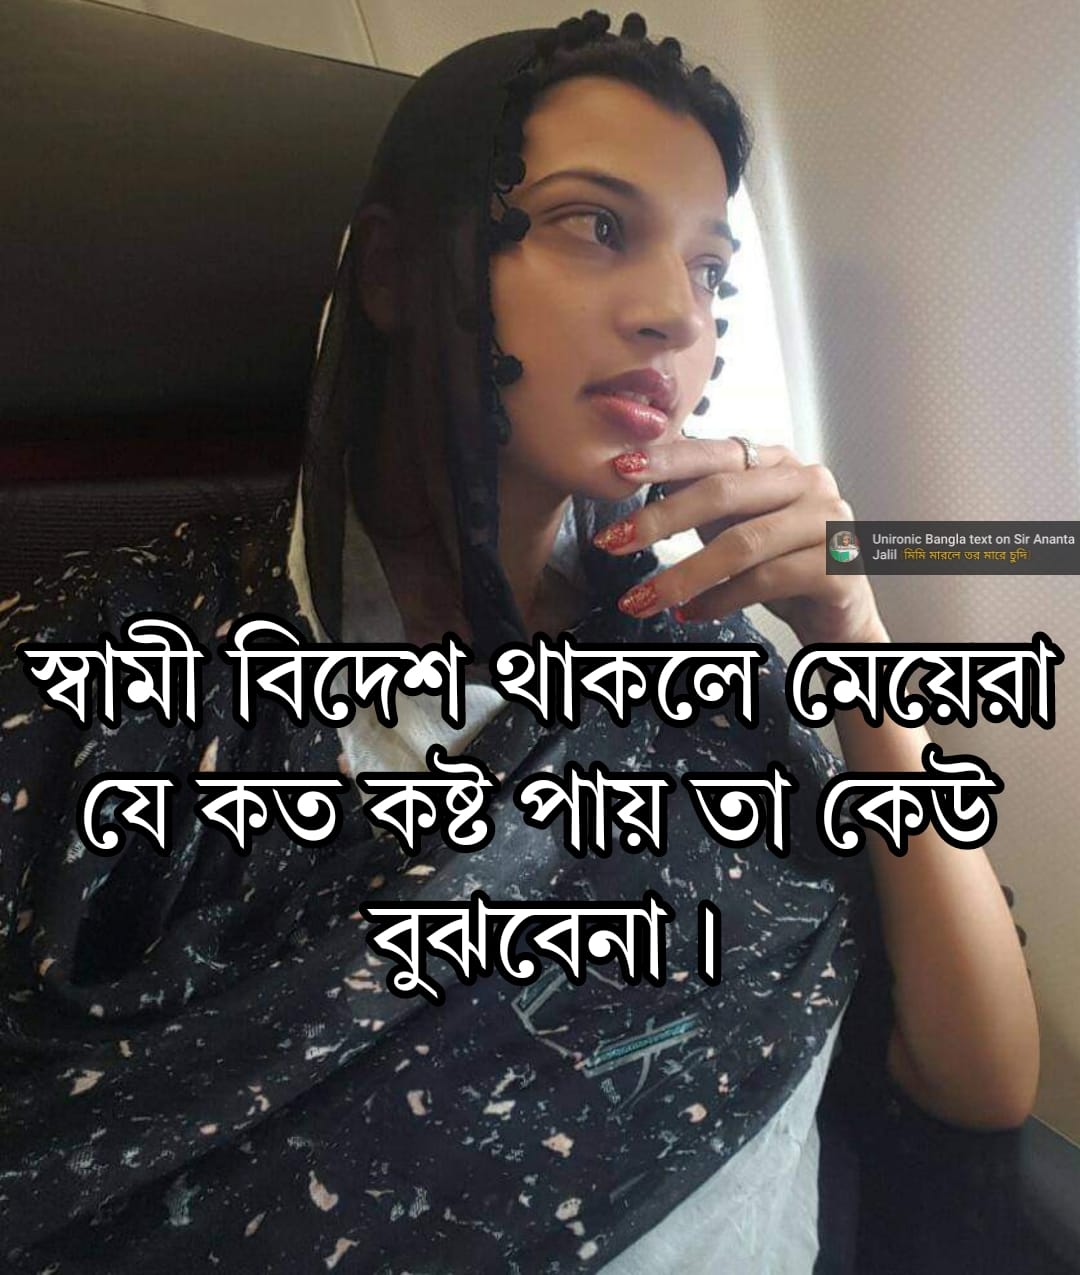
Text: স্বামী বিদেশ থাকলে মেয়েরা যে কত কষ্ট পায় তা কেউ বুঝবেনা
Label: Non Hate